九年级 · 度量几何学
已知 $\triangle A B C \sim \triangle D E F$, 若相似比 $\frac{A B}{D E}=\frac{1}{2}$, 则 $\frac{S_{\triangle A B C}}{S_{\triangle D E F}}=(\quad)$

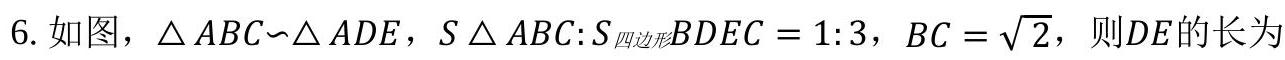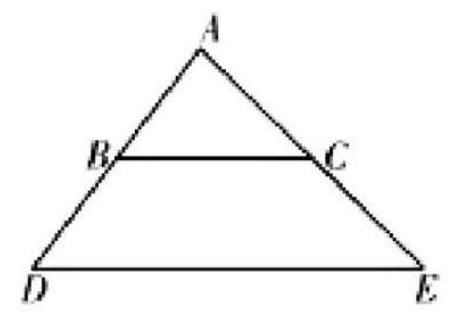
A. $\frac{1}{2}$
B. 2
C. $\frac{1}{4}$
D. 4

( )

A. $\sqrt{6}$
B. $2 \sqrt{2}$
C. $3 \sqrt{2}$
D. $4 \sqrt{2}$

答案: C
解析: 解: $\because \triangle A B C \sim \triangle D E F, \frac{A B}{D E}=\frac{1}{2}$,

$$
\therefore \frac{S_{\triangle A B C}}{S_{\triangle D E F}}=\left(\frac{A B}{D E}\right)^{2}=\left(\frac{1}{2}\right)^{2}=\frac{1}{4}
$$

故选: $C$.

利用相似三角形的性质代入即可.
本题主要考查了相似三角形的性质, 熟练掌握相似三角形面积比等于相似比的平方是解题的关键.